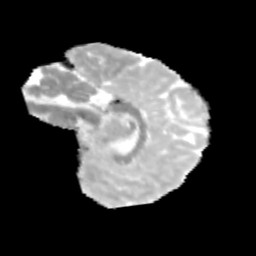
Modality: MD
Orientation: sagittal
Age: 10
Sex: male
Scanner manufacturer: siemens
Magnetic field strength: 3 T
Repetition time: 3.8 s
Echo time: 0.07 s